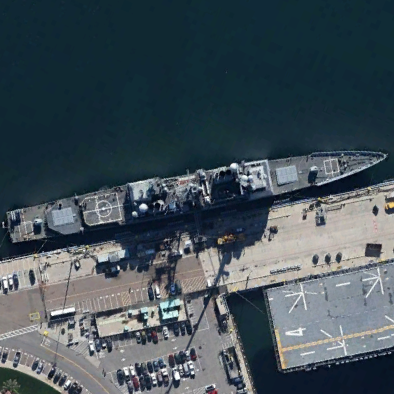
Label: cruiser